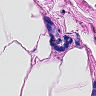
Metastatic tissue present: yes